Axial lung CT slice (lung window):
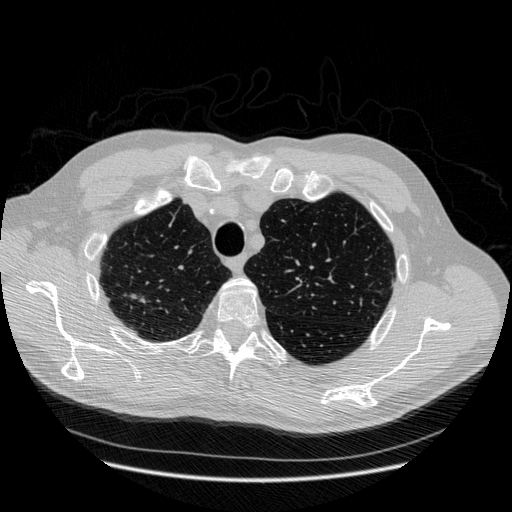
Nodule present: no